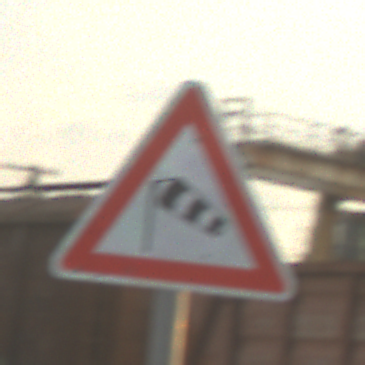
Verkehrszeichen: SeitenwindVonLinks
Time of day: SunriseSunset
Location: Outdoor (Suburban)
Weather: PartlyCloudy
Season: NotSpecified
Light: Natural